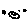
Label: smiley face